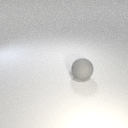
large gray rubber sphere